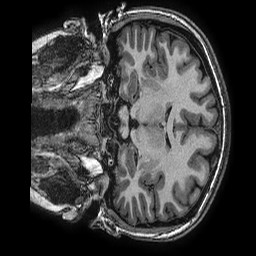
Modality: T1w
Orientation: coronal
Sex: female
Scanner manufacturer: ge
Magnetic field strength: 3 T
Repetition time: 0.0077 s
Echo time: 0.003436 s